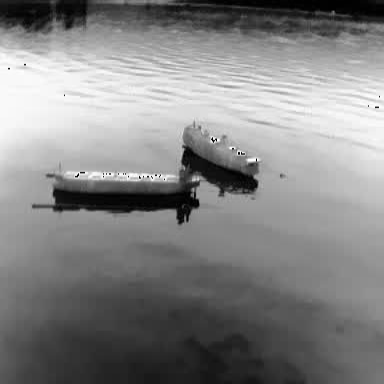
There is a liner in the infrared image.